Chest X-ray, PA view. Patient: 44 years old, sex F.
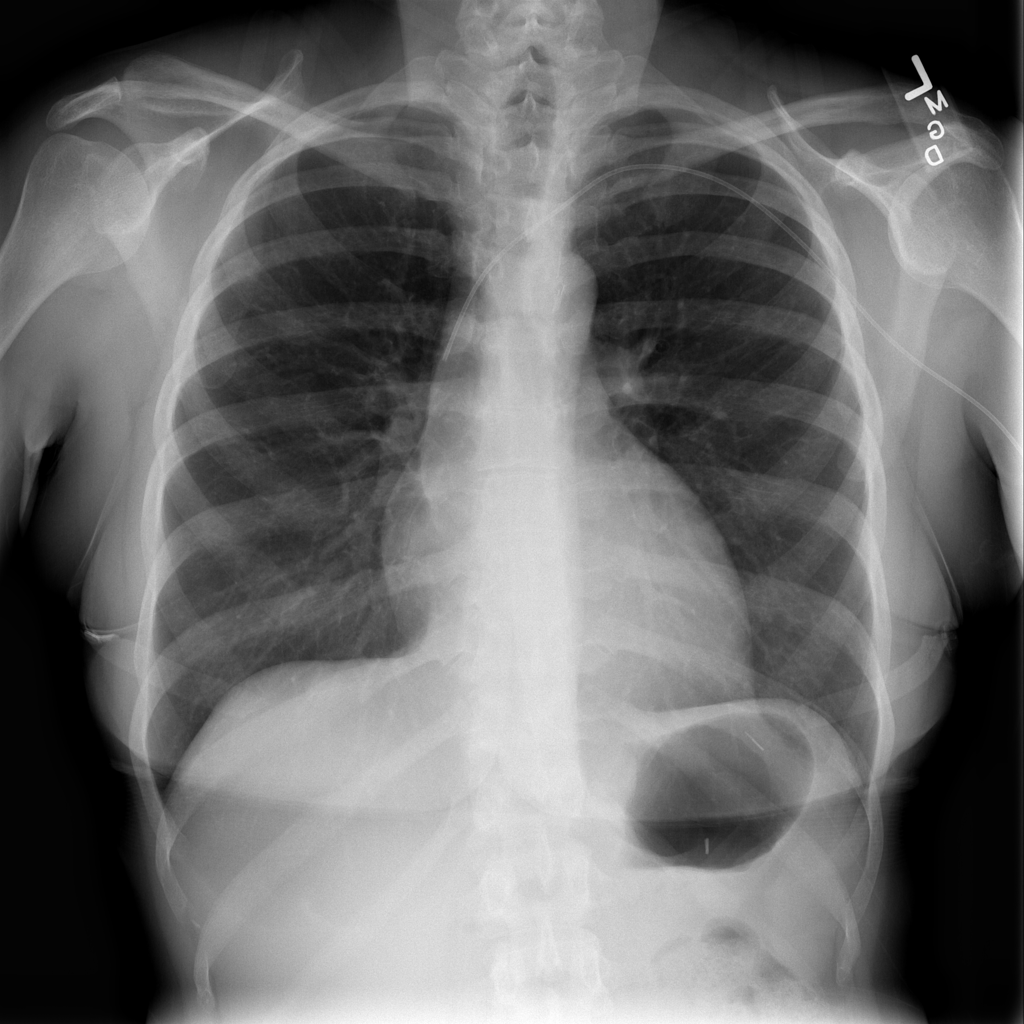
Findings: No Finding